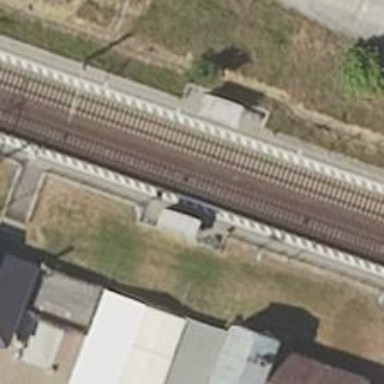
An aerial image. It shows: Railway stop with public transport stop position.